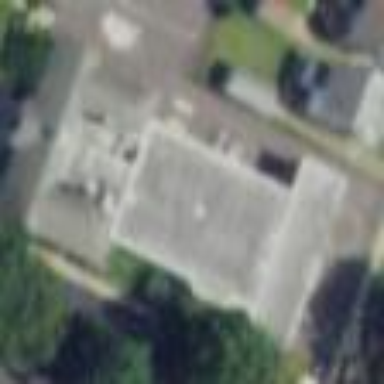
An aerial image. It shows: School building.